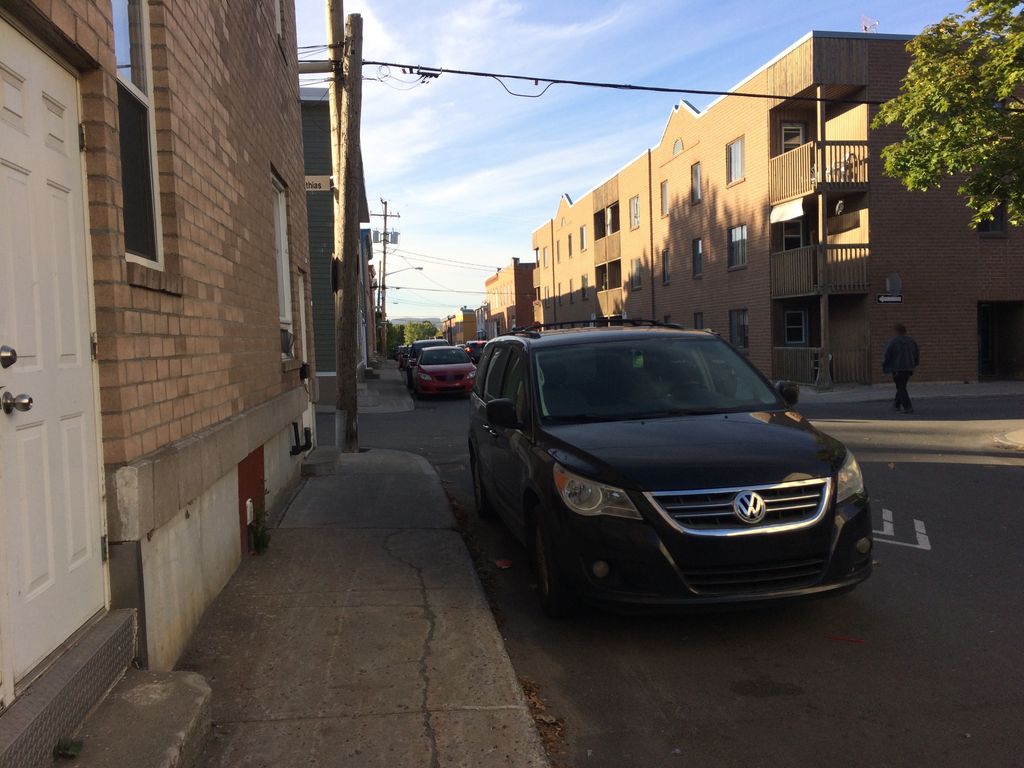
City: quebec_city